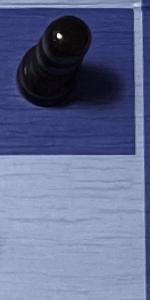
Label: Empty